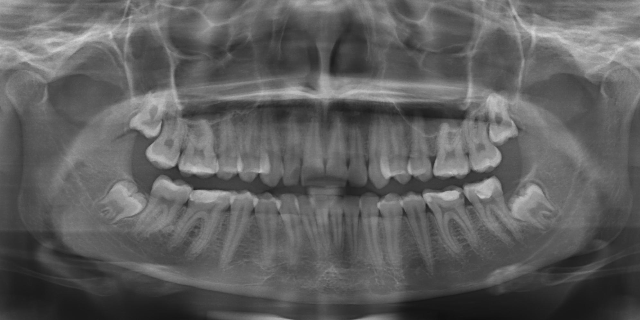
adult